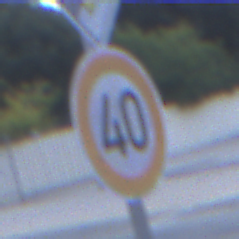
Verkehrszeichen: Geschwindigkeit40
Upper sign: EndeVorfahrtsstrasse
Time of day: SunriseSunset
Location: Outdoor (Suburban)
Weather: PartlyCloudy
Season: NotSpecified
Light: Natural